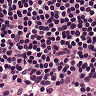
Metastatic tissue present: no